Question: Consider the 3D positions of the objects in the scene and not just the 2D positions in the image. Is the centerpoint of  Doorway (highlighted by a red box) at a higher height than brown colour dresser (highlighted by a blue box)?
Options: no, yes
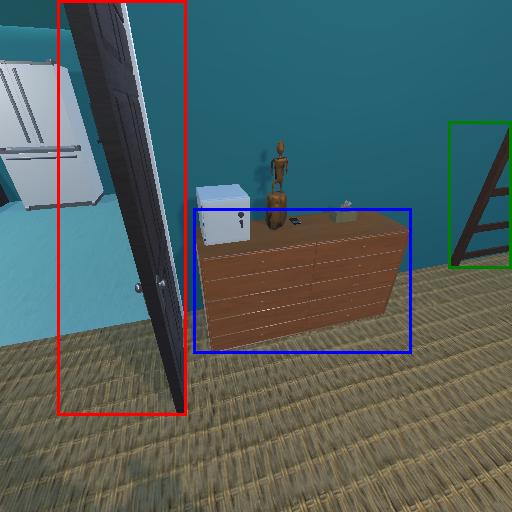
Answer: no